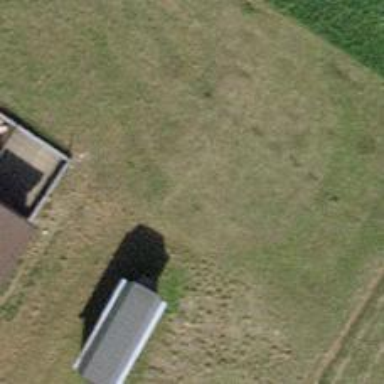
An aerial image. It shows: Farm.